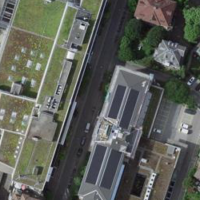
EUNIS habitat code: 54
Species observed at this site:
Veronica persica
Pica pica
Symphoricarpos albus